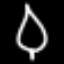
Label: leaf